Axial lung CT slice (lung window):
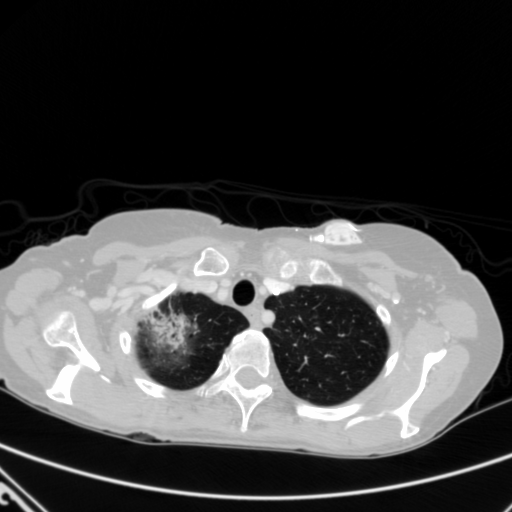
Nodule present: no